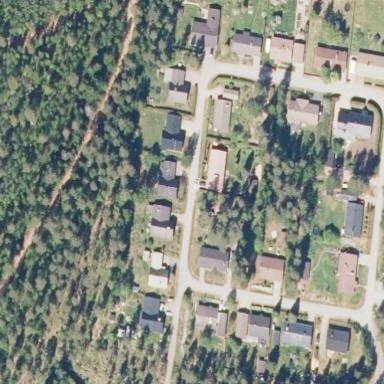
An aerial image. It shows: Residential road.